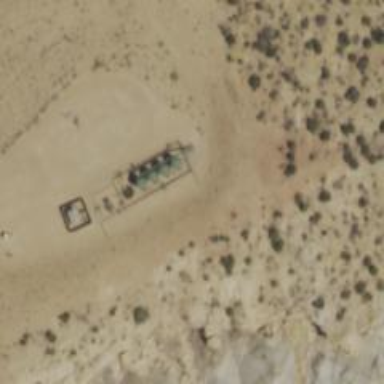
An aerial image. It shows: Storage tank with man-made structure.